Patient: sex F, age 66
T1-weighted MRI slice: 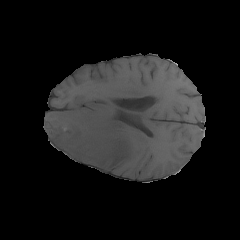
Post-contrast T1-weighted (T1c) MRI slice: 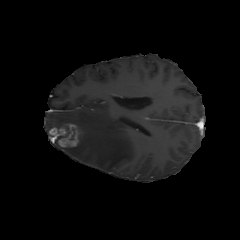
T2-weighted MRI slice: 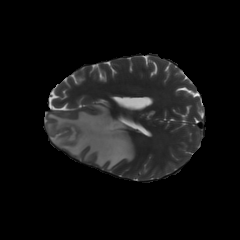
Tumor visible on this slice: yes
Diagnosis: Glioblastoma, IDH-wildtype
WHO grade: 4